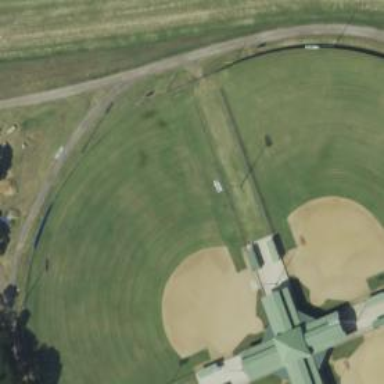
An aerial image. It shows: Baseball pitch for leisure and sports activities.